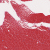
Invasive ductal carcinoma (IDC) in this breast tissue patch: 0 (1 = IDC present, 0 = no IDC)